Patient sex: M
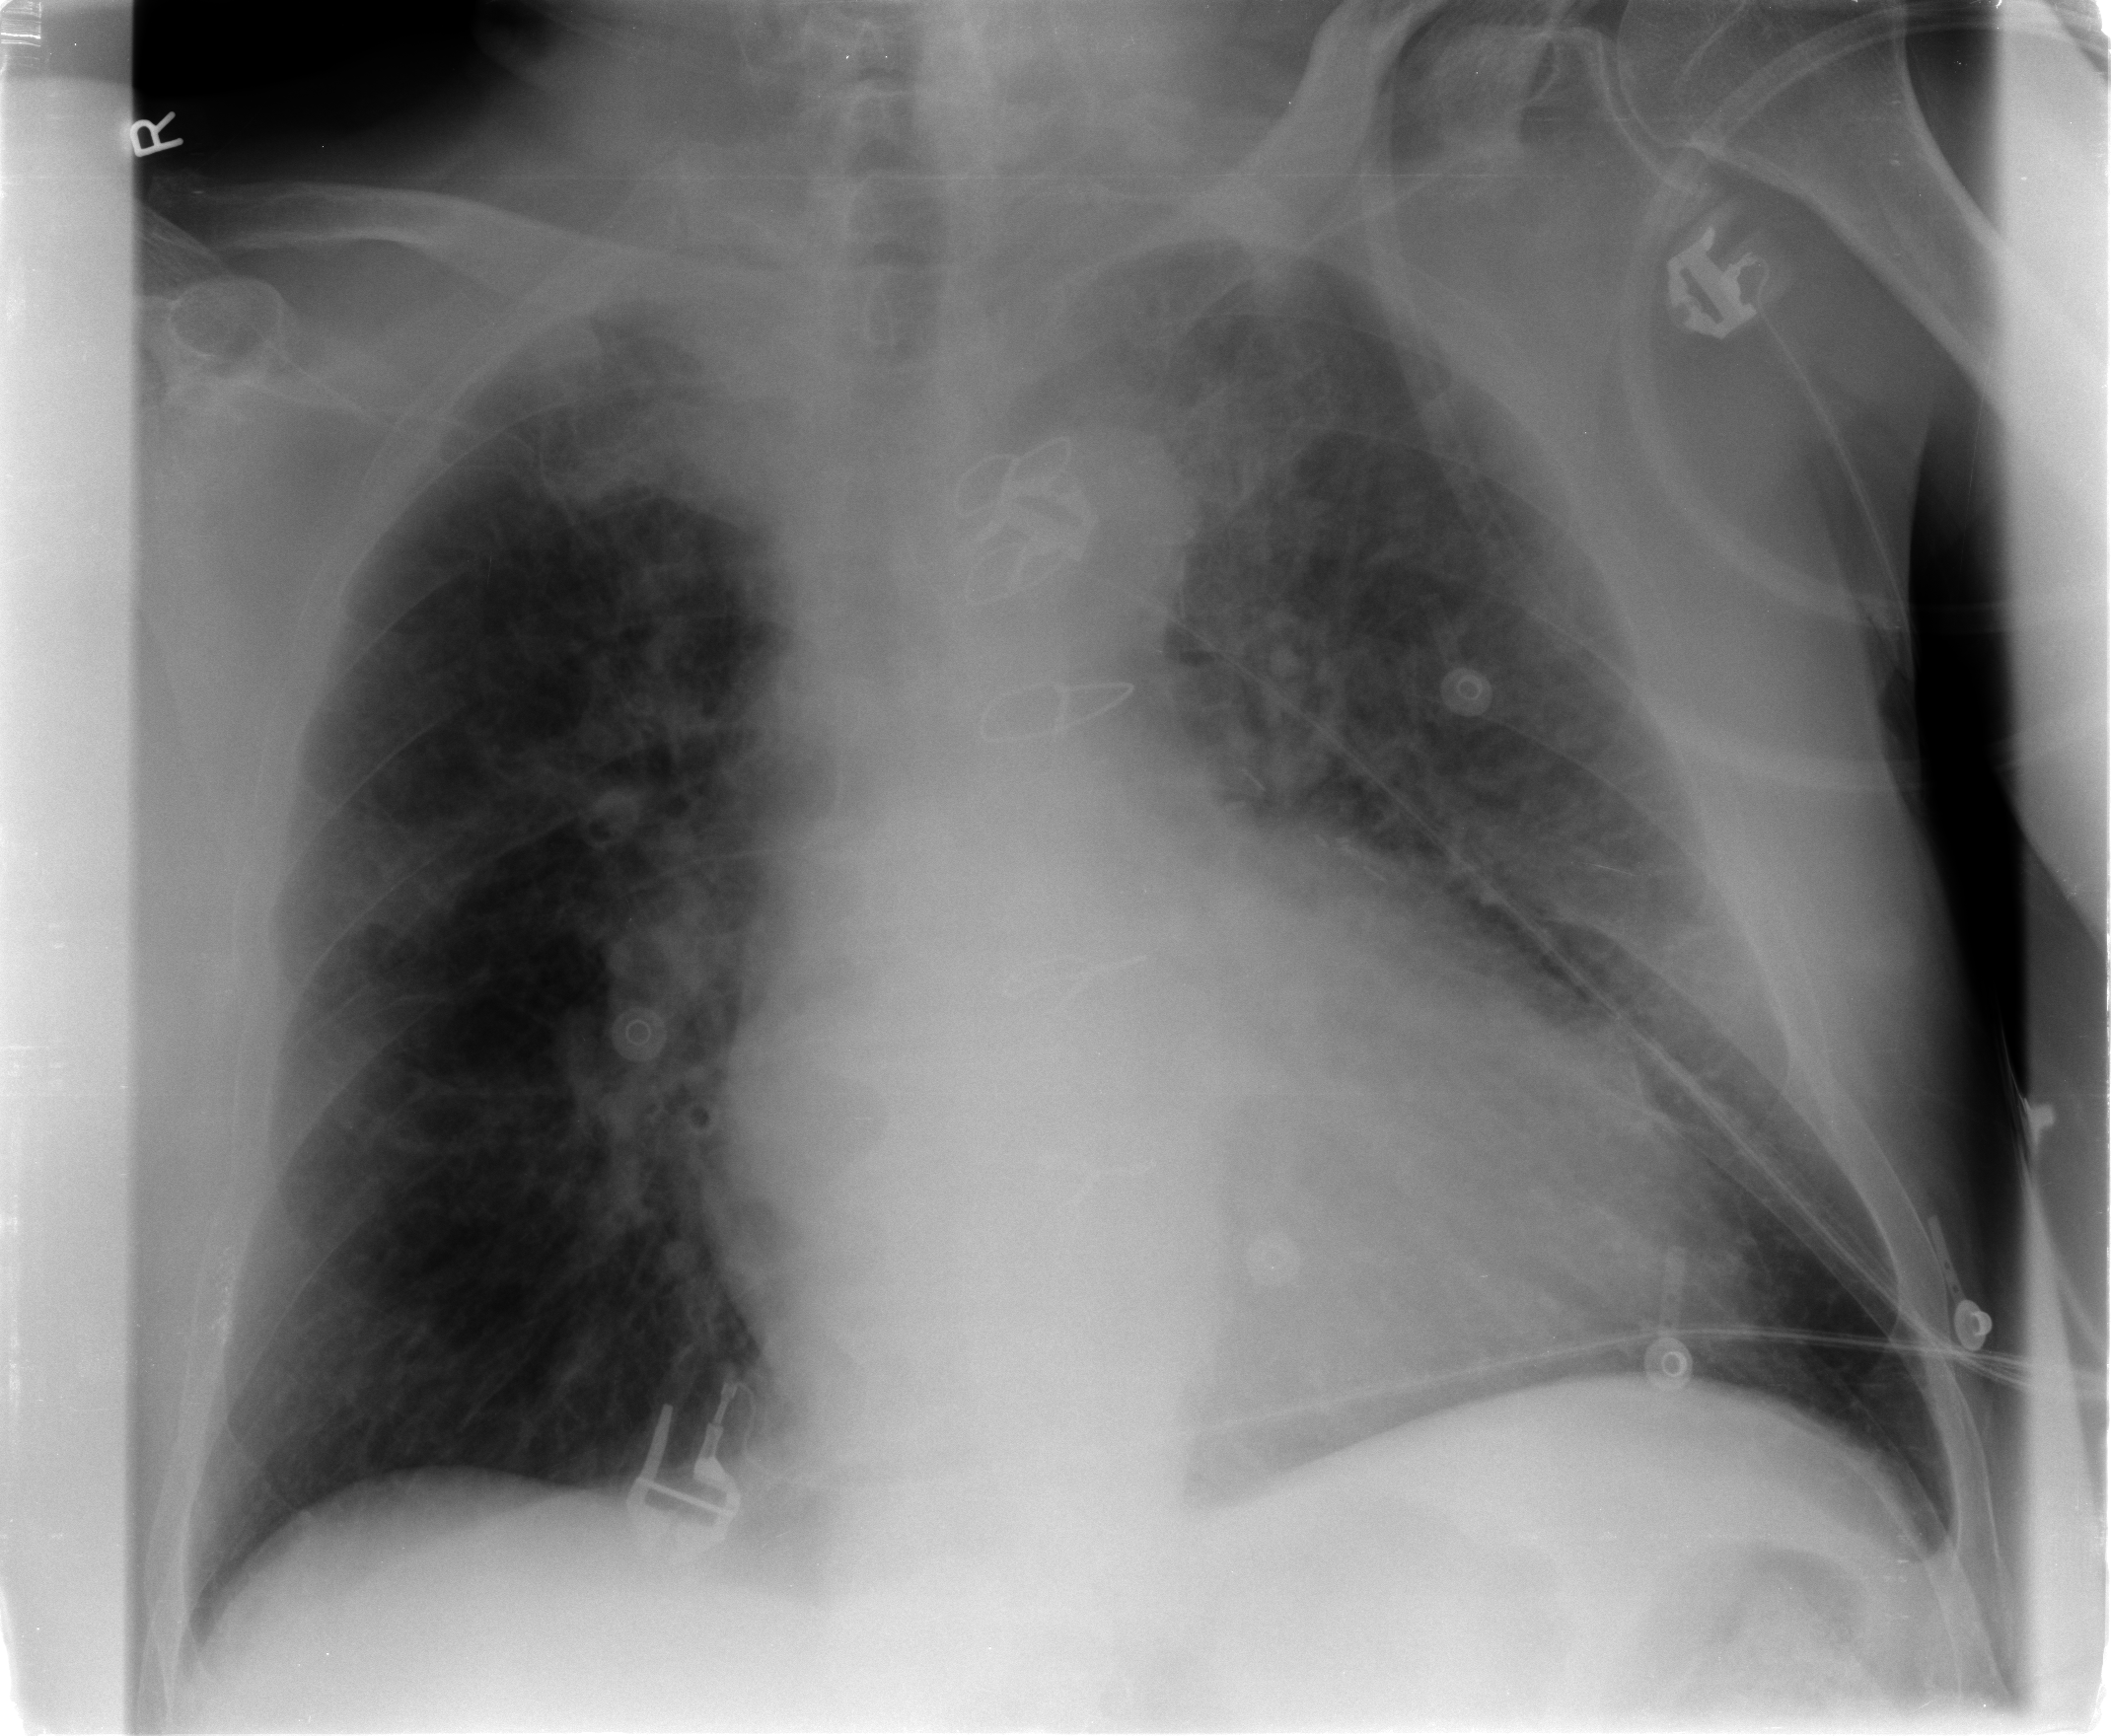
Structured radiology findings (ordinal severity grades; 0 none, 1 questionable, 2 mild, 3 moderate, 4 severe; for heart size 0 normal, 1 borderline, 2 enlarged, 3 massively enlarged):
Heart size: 2
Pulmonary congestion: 2
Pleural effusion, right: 0
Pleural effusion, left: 2
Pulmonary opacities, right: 0
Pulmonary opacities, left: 2
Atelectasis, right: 0
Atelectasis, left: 2